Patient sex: M
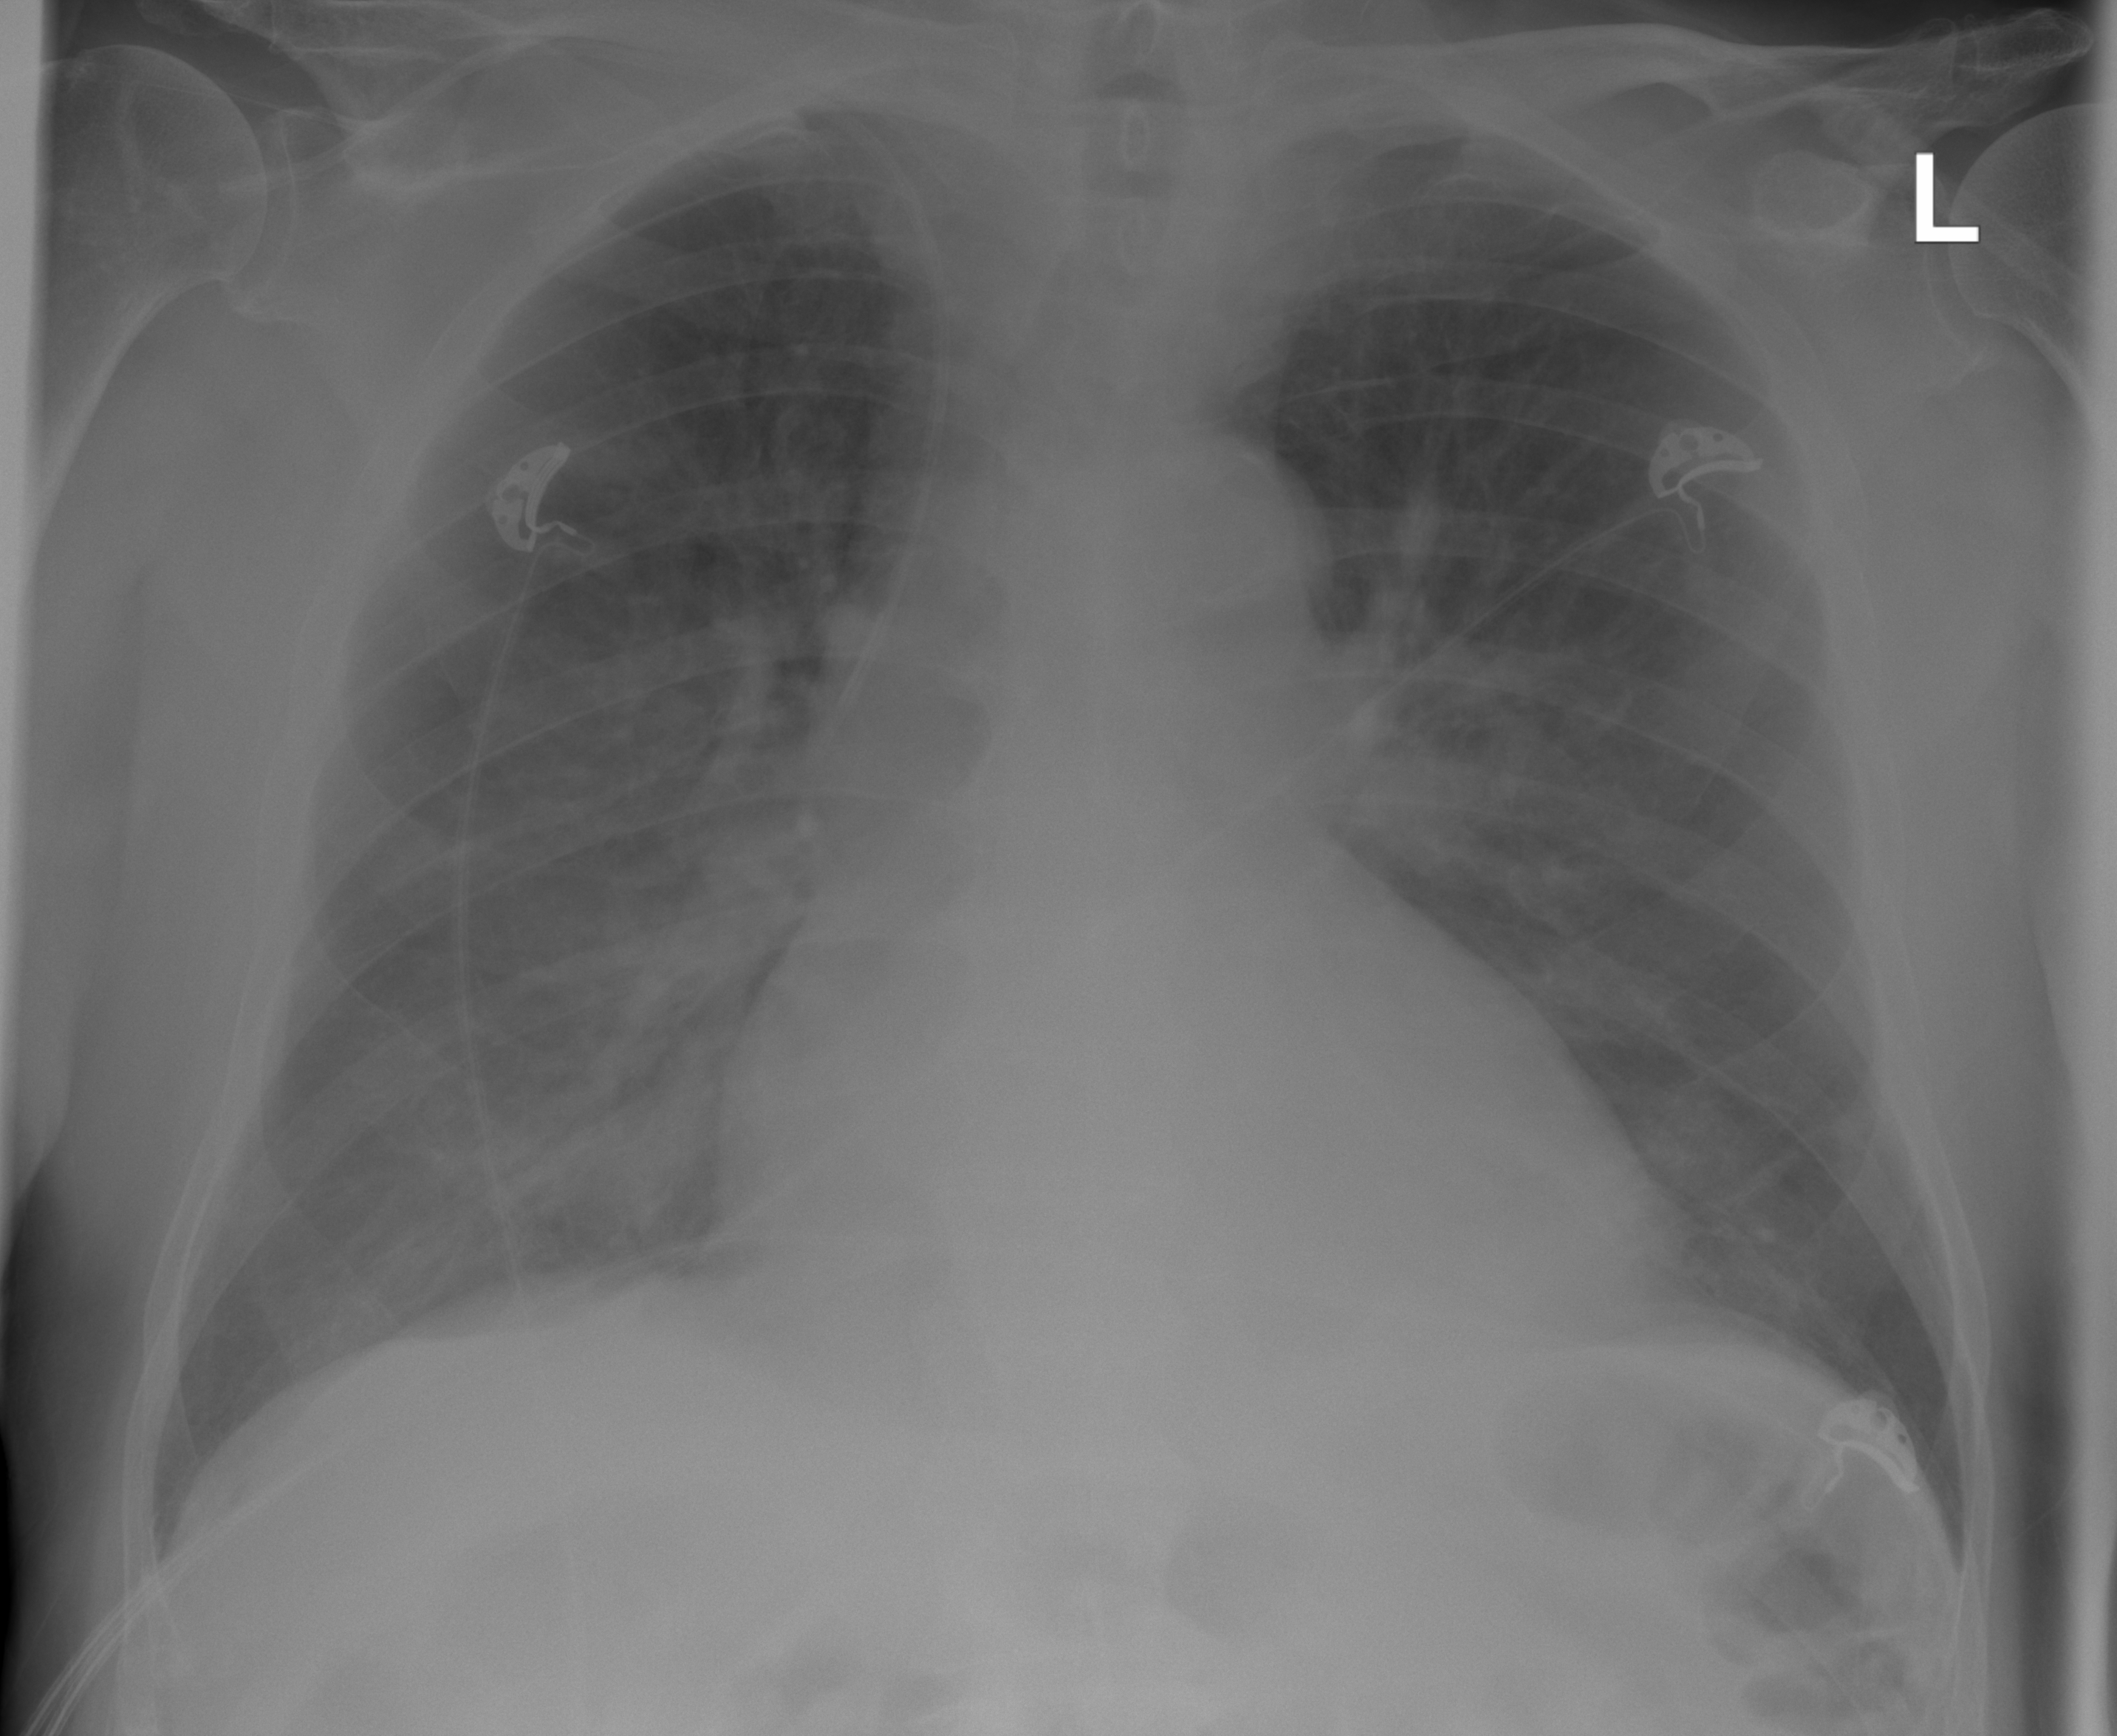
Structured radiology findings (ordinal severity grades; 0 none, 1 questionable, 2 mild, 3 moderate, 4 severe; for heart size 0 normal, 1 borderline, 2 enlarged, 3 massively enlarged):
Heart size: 2
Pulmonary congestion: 1
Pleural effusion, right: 0
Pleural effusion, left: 0
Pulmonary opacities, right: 2
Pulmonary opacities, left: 1
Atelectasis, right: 1
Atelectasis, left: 1